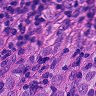
Metastatic tissue present: yes